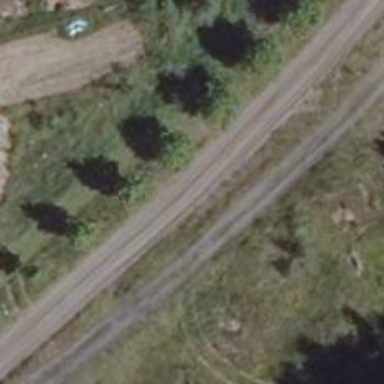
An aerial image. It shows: Sandy track with grade 5 track type.